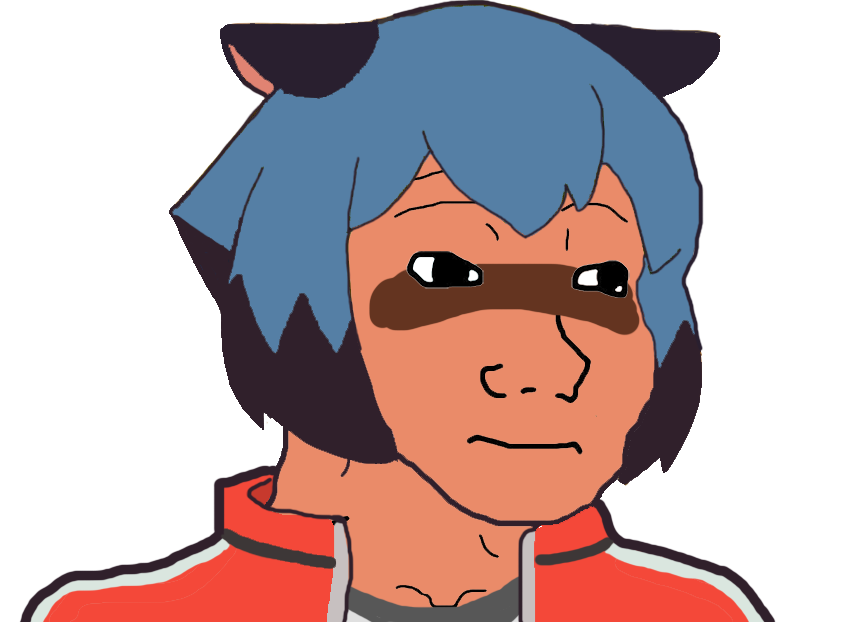
Label: 5_Animal